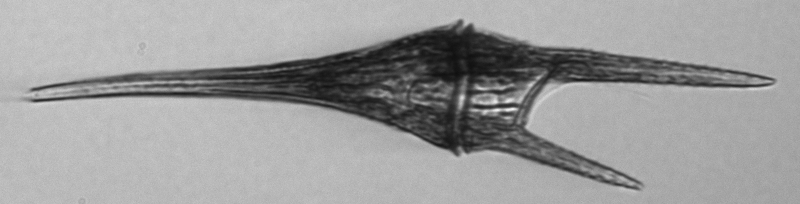
Label: Tripos_furca